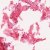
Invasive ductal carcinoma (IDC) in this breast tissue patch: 0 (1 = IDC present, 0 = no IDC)